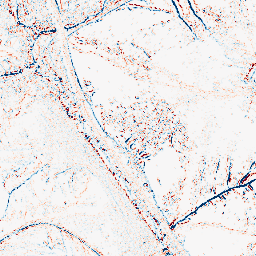
Category: edge_preserving
Decomposition family: median
Decomposition parameters: size: 3
Upsampling method: bilinear
Upsampling parameters: scale: 2
Upsampling scale: 2